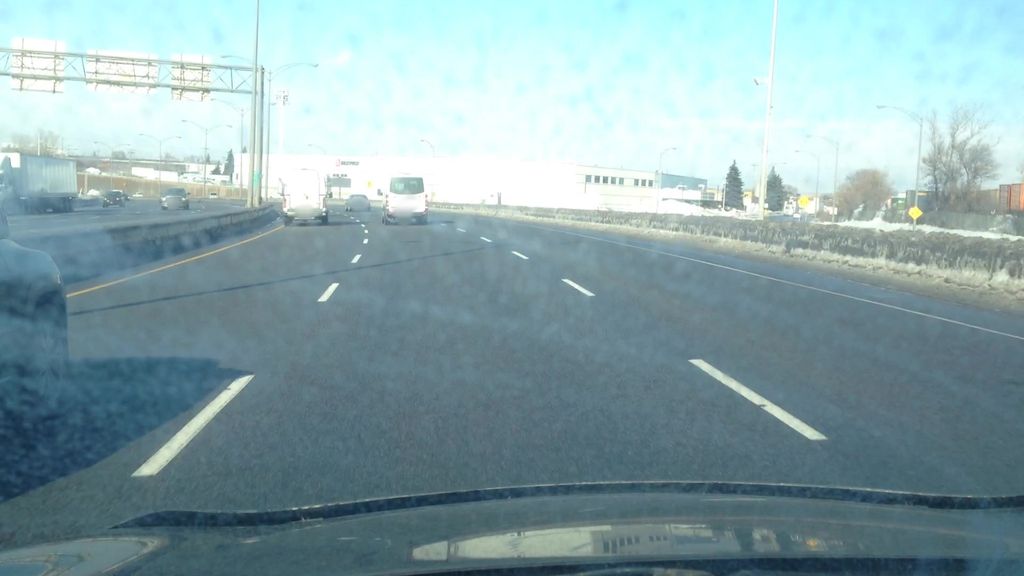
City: montreal